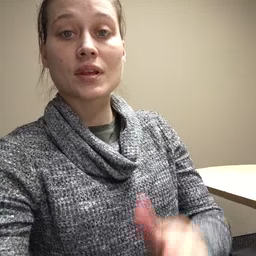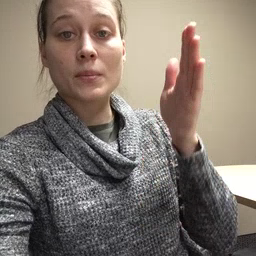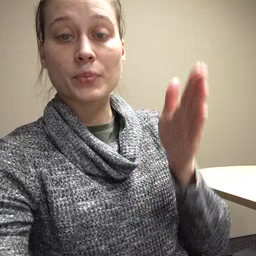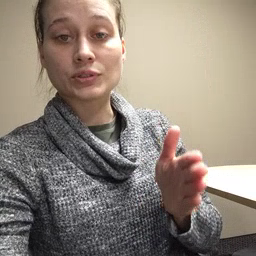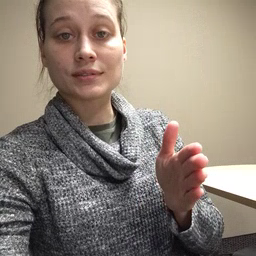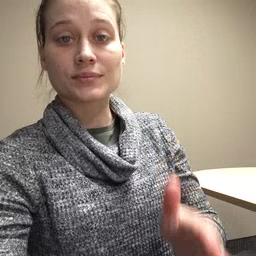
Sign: person